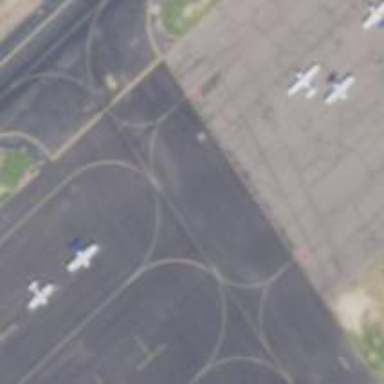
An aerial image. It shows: Image of taxiway at airport.